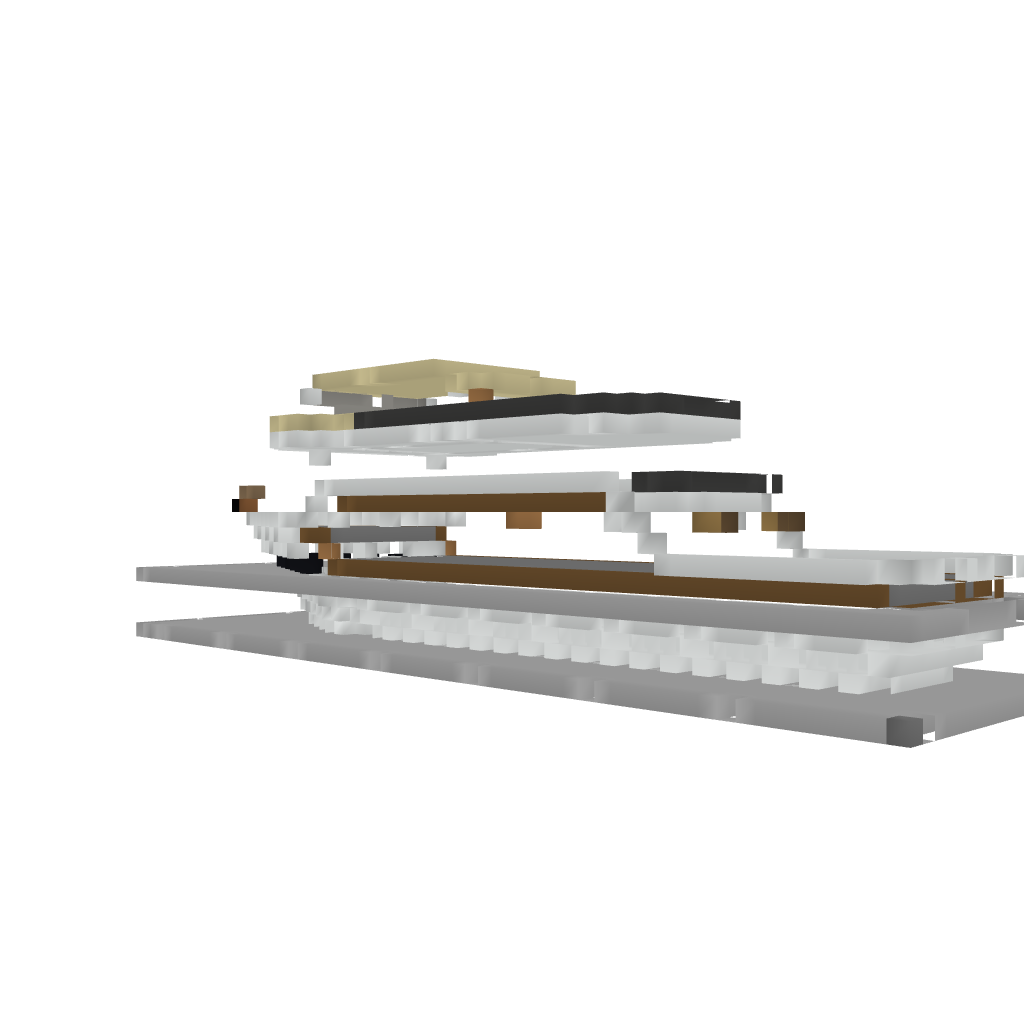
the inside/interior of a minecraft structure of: Medium Sized Ship